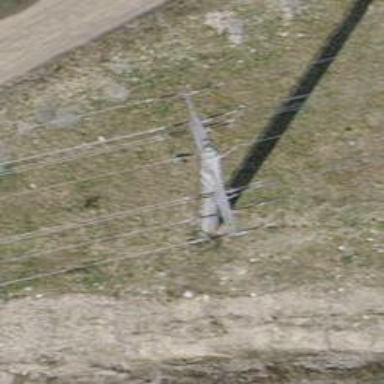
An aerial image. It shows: There are 10 cables for the power line in the image.